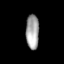
Tissue: lung
Cell type: Others
Senescence score: 0.2324
Nuclear area (px): 447
Mean DAPI intensity: 161.821